Question: I Have a problem with the EF.
The realated entity is always null. I didn't get any solutions so far.
Here are the models:
'''
public class Categories
{
public int ID { get; set; }
public string Name { get; set; }
public int AtpID { get; set; }
public virtual ICollection<SubCategories> SubCategories { get; set; }
}
public class SubCategories
{
public int ID { get; set; }
public string Name { get; set; }
public int CategoryID { get; set; }
public string LinkToProducts { get; set; }
}
'''
So, every Categorie has more subcategories.
In the Seed method I populated the database, so I have data:
'''
var categories = new List<Categories>
{
new Categories{Name="Abgasanlage", ID=1},
new Categories{Name="Elektrik",ID=2},
new Categories{Name="Filter", ID=3},
new Categories{Name="Karosserie", ID=4},
new Categories{Name="Kuhlunkg",ID=5}
};
categories.ForEach(s => context.Categories.Add(s));
context.SaveChanges();
var subCategories = new List<SubCategories>
{
new SubCategories{Name="Montageteile", ID=1, CategoryID=1},
new SubCategories{Name="Lamdasonde",ID=2, CategoryID=1},
new SubCategories{Name="Anlasser", ID=3, CategoryID=2},
new SubCategories{Name="Luftfilter", ID=4, CategoryID = 3},
new SubCategories{Name="Ohlfilter", ID=5, CategoryID = 3},
new SubCategories{Name="Sonstige", ID=6, CategoryID = 4},
new SubCategories{Name="Wasserpumpe", ID=7, CategoryID = 5}
};
subCategories.ForEach(s => context.SubCategories.Add(s));
context.SaveChanges();
'''
Altought it seems that evrything is ok, the related entity is always null, even with the Include(), is null.
I tried this way:
'''
Models.Categories entity = db.Categories.Where(m => m.ID == 3)
.Include(m => m.SubCategories)
.FirstOrDefault();
'''
but entity.SubCategories is always null.
with Include also the related entity is null
'''
var setting = (from s in db.Categories.Include("SubCategories")
where s.ID == 3
select s).FirstOrDefault();
'''

In my project I have more related entities, where the lazy loading is working.
Only with these models (Categories and SubCategories) I have the problem.
What I'm doing wrong?
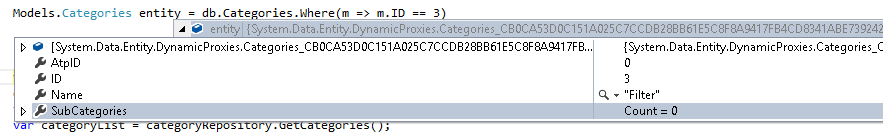
Answer: Your problem is on your 'SubCategories' model.You have to fix that as shown below.
use 'public virtual Categories Categories { get; set; }' on it.Hence you didn't do that,EF doesn't know how to fetch the related entities (or navigational property) from the db when you use 'Include' or Lazy loading.And also you need to change 'CategoryID' as 'CategoriesID'.B'cos your model's name is 'Categories'.
'''
public class SubCategories
{
public int ID { get; set; }
public string Name { get; set; }
[ForeignKey("CategoriesID")]
public virtual Categories Categories{ get; set; }//you have to do this
public int CategoriesID { get; set; }
public string LinkToProducts { get; set; }
}
'''